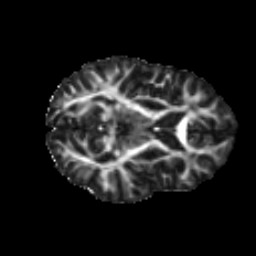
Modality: FA
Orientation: axial
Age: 23
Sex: female
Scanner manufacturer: ge
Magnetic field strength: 3 T
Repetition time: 7.8 s
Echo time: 0.0606 s